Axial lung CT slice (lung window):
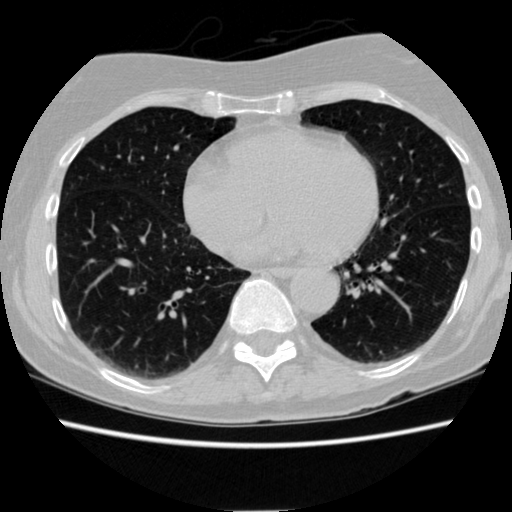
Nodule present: no